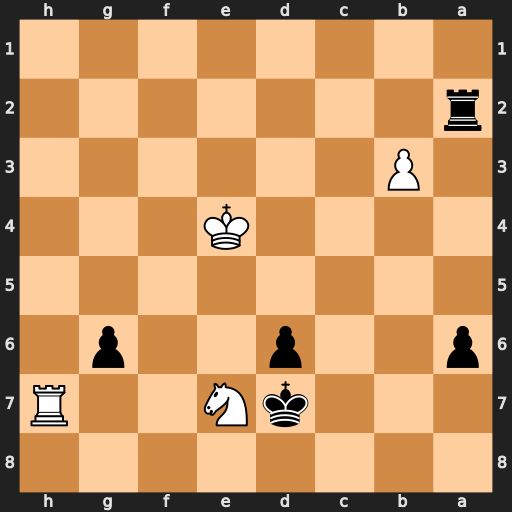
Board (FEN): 8/3kN2R/p2p2p1/8/4K3/1P6/r7/8
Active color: b
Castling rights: -
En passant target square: -
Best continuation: Re2+ Kd4 Rxe7